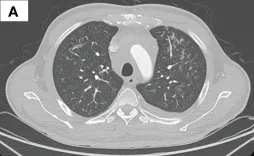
Thorax CT imaging indicates pulmonary inflammation after treatment of tislelizumab plus albumin-bound paclitaxel, which disappears in approximately 2 months when monitored closely. Imaging on 16 July 2020, after two cycles immunotherapy, inflammation focally affecting the left lung. 1 week after the time of , the inflammation is still in the left lung.
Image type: radiology (ct)